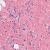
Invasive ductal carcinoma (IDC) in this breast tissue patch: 0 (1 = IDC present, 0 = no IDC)